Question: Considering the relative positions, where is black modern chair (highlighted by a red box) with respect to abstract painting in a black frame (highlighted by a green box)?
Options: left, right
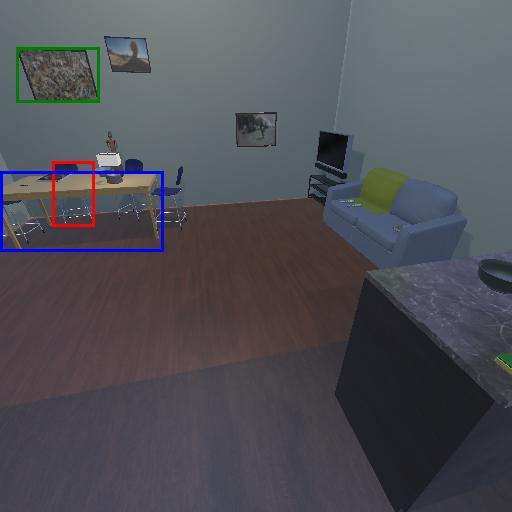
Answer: left